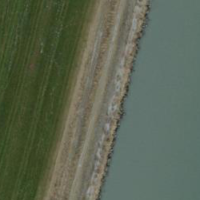
EUNIS habitat code: 25
Species observed at this site:
Euphorbia cyparissias